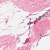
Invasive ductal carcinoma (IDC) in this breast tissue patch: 0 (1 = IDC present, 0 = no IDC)